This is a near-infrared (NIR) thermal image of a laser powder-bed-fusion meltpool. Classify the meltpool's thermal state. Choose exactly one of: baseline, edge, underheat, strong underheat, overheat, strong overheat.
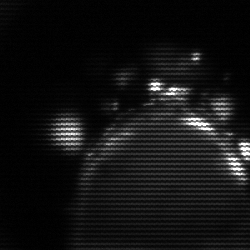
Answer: edge